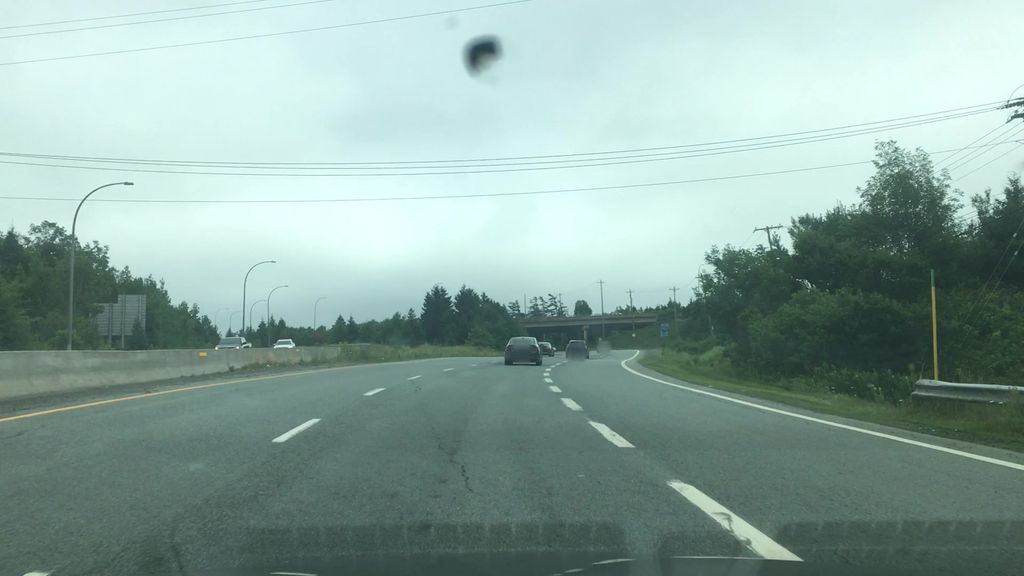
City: halifax